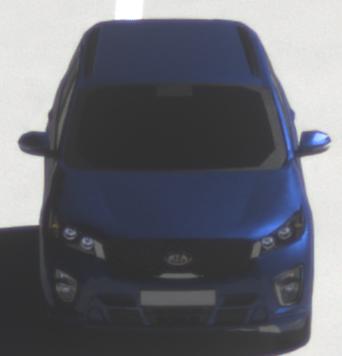
Make: KIA
Model: Sorento 2.2 CRDi
Detailed model: Sorento (UM)
Model produced from: 2015/03
Model produced until: 2017/10
Doors: 5
Color: blue
Road condition: wet road
Daytime: morning or afternoon
Contrast: high contrast